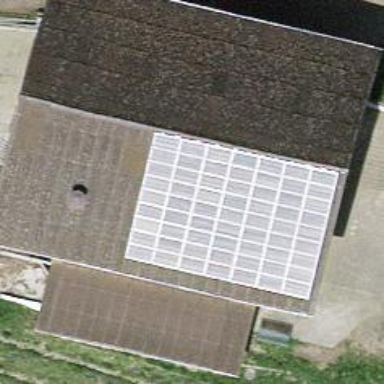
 consisting of solar photovoltaic panels."